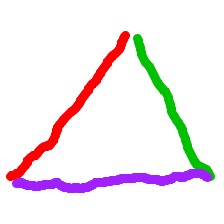
Shape: triangle